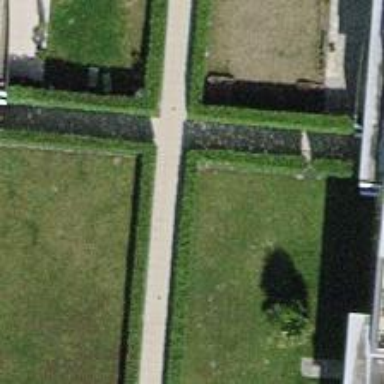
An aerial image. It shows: Footway made of paving stones.